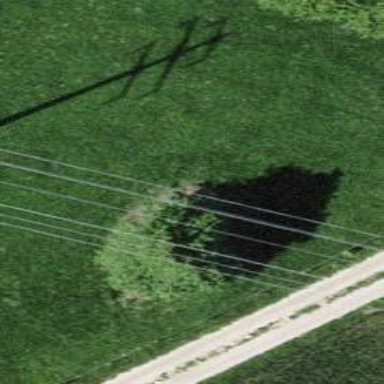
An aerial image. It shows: Beautiful tree in nature.